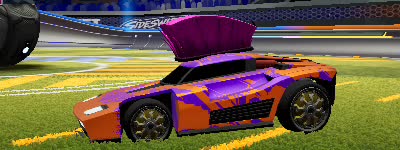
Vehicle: breakout